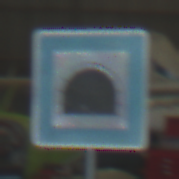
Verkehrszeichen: Tunnel
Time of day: Midday
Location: Indoor (Urban)
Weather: NotSpecified
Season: NotSpecified
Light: Natural